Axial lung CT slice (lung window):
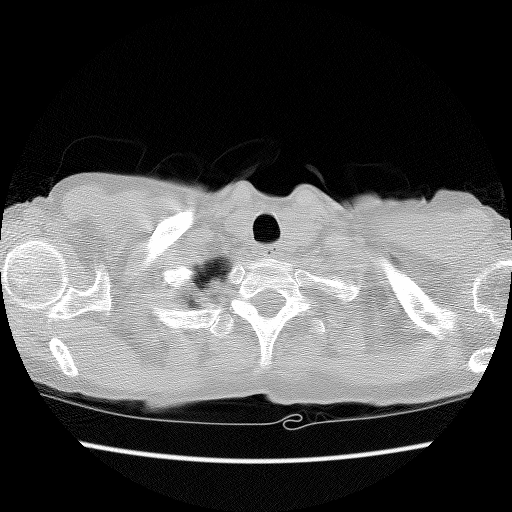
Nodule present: no